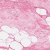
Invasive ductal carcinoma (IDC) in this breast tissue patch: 0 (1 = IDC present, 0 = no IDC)